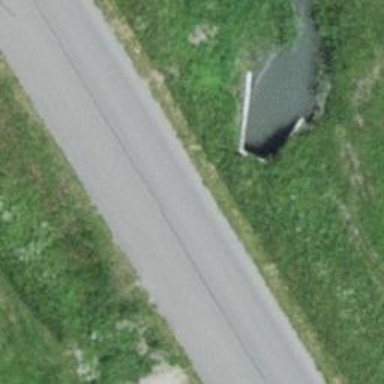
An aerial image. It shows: Canal.